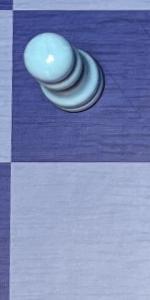
Label: Empty